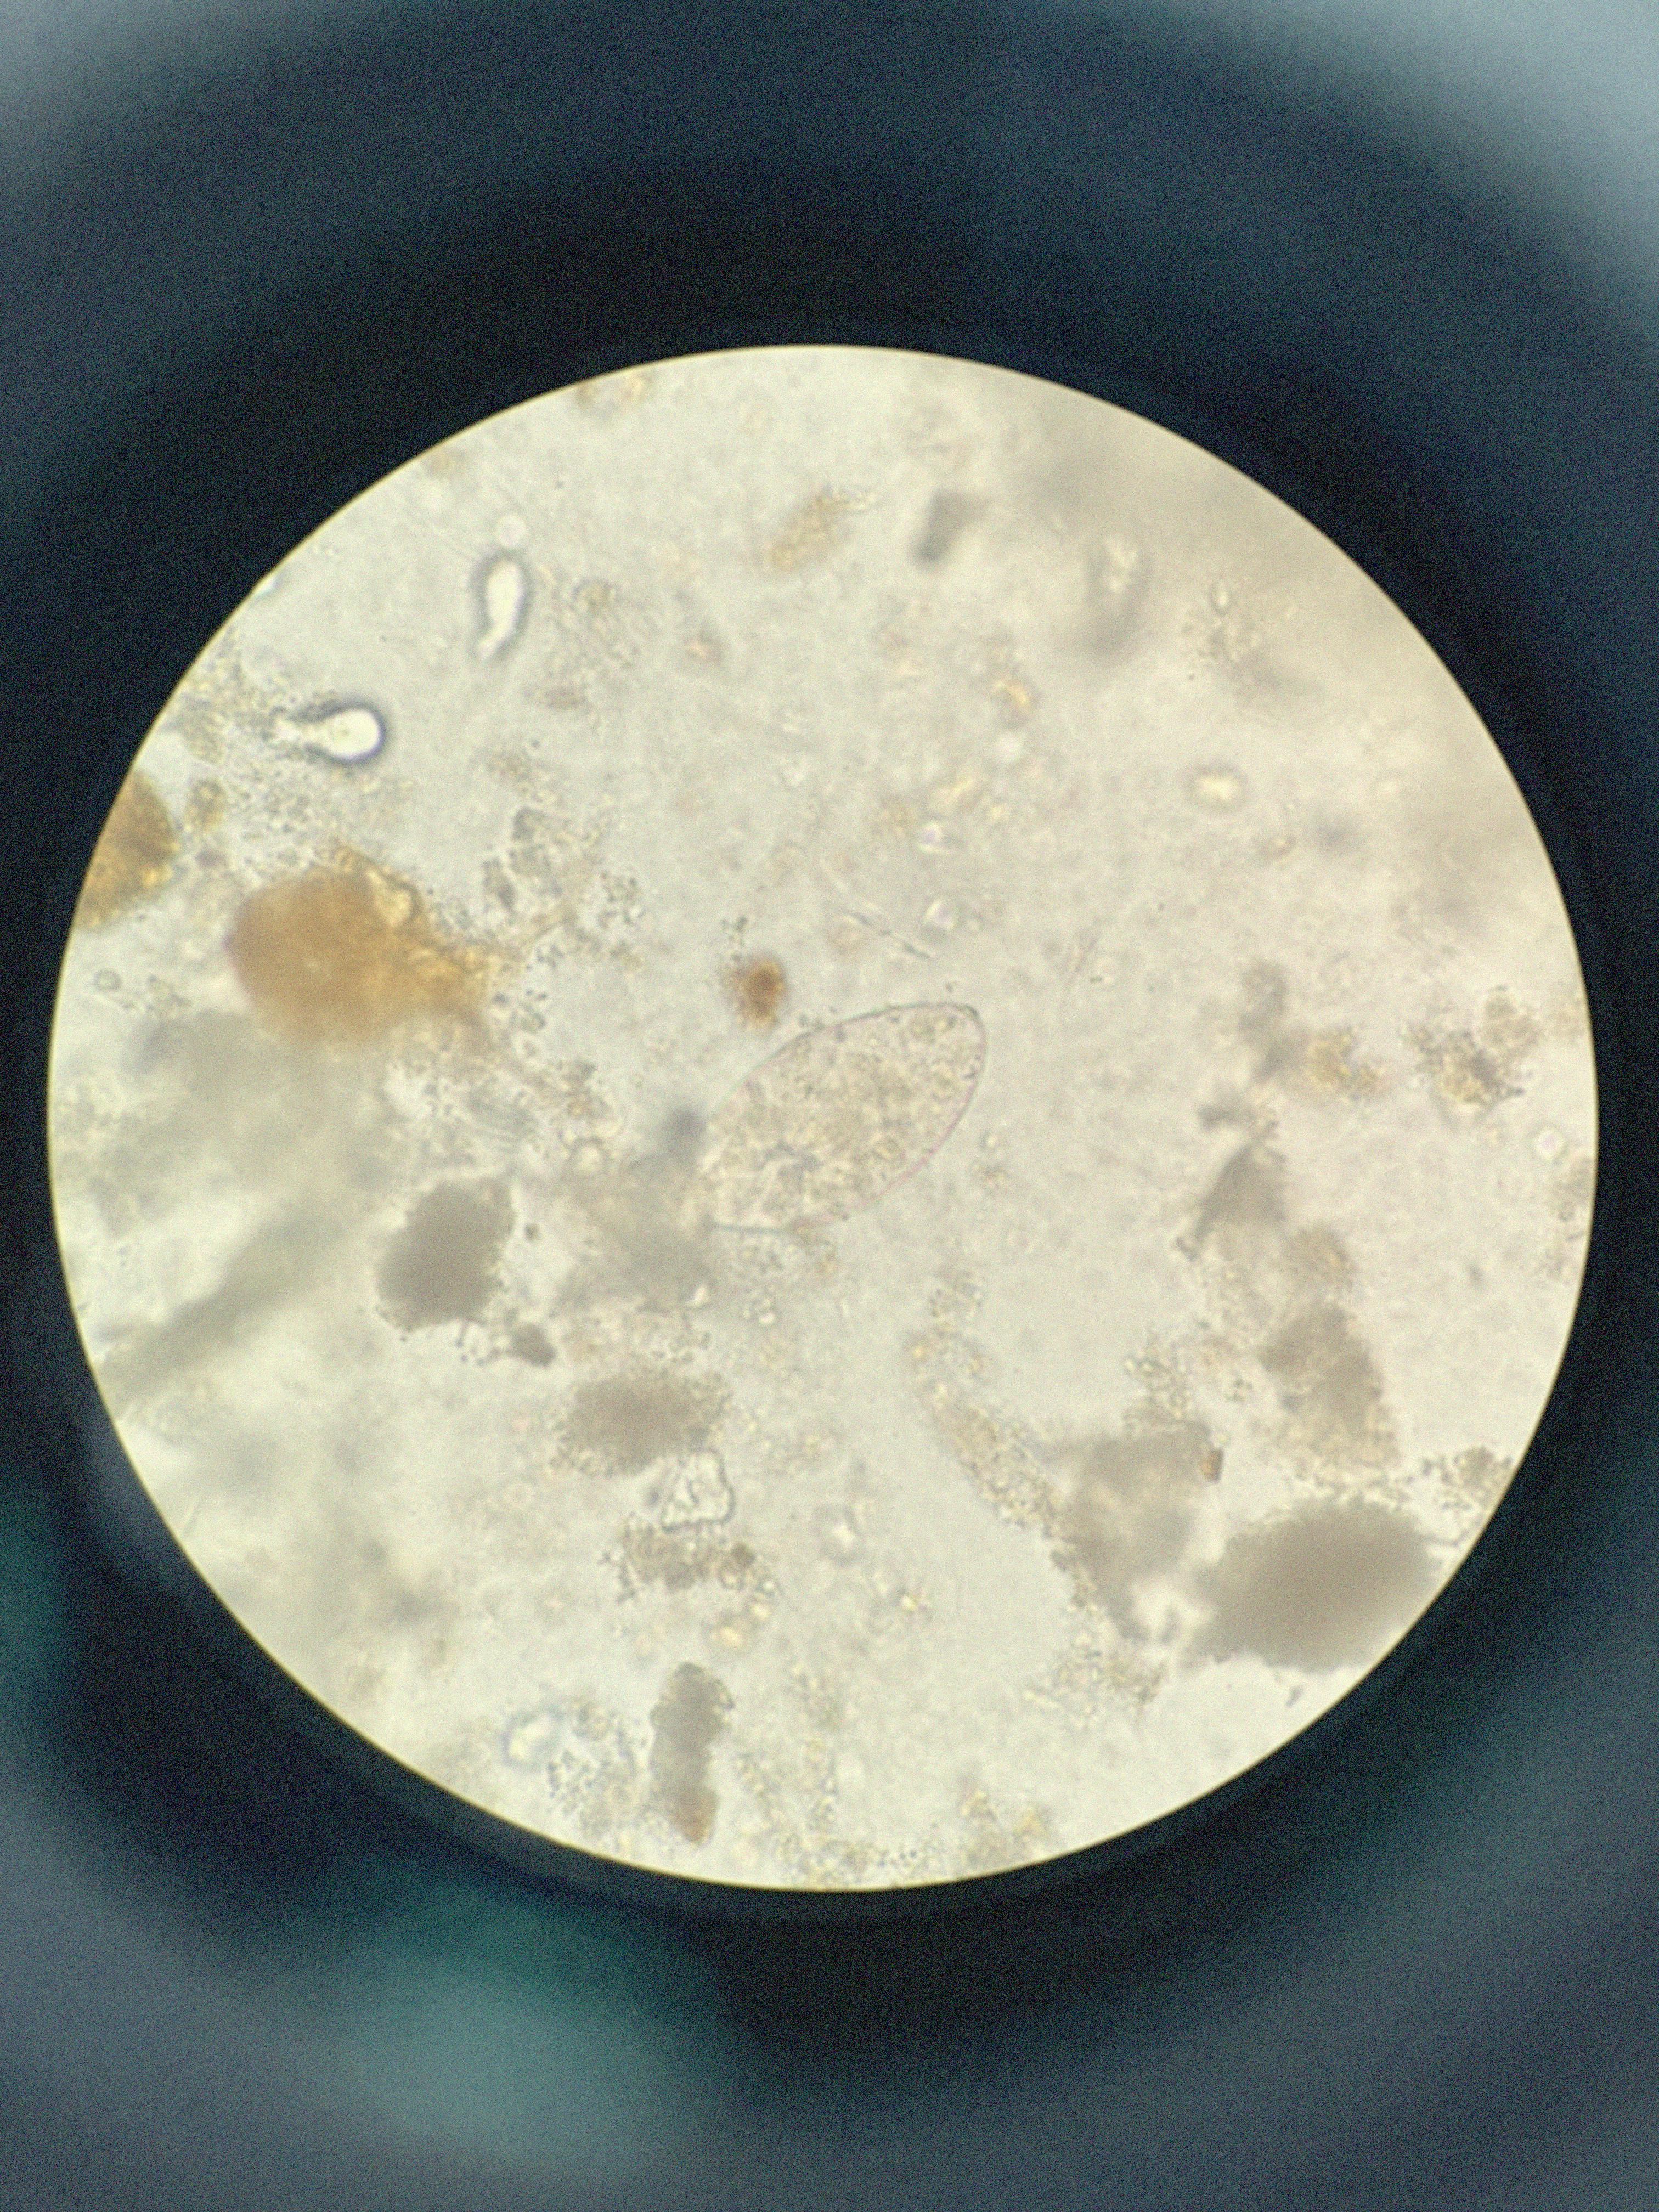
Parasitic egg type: Fasciolopsis buski